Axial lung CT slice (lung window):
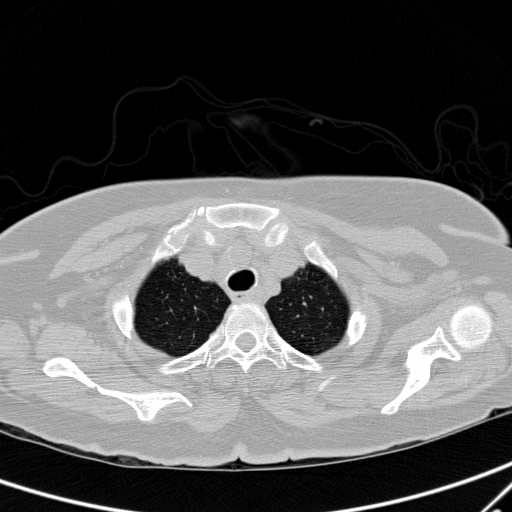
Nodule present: no